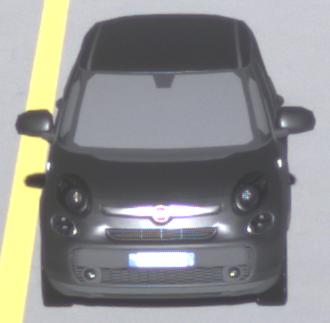
Make: Fiat
Model: 500L 1.4 16V
Detailed model: 500L (199)
Model produced from: 2012/10
Model produced until: 2017/05
Doors: 5
Color: gray
Road condition: dry road
Daytime: morning or afternoon
Contrast: high contrast